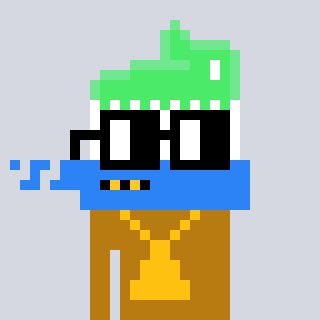
a pixel art character with square black glasses, a toothbrush-shaped head and a gold-colored body on a cool background